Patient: sex M, age 62
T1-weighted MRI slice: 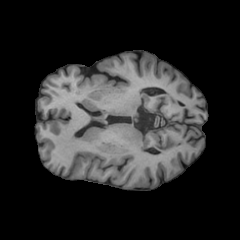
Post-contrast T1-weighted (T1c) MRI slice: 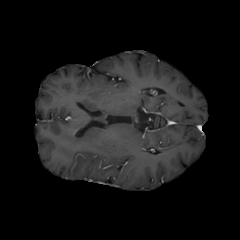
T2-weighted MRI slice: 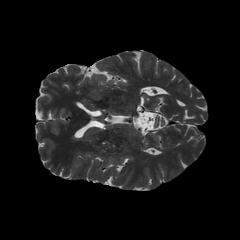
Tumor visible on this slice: no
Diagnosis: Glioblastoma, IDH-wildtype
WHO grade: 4